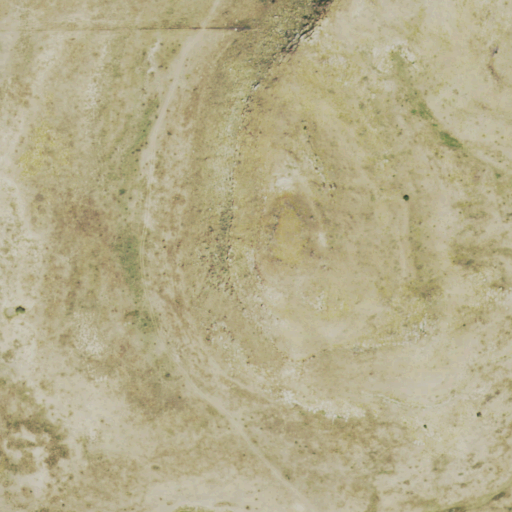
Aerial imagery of mountain in Colorado named Eagle Nest containing grassland and shrub